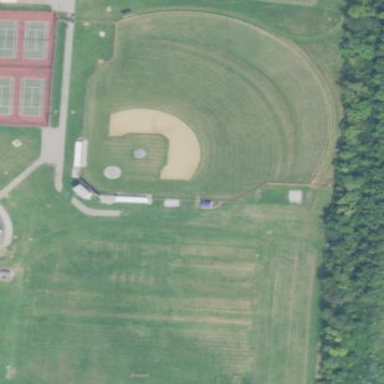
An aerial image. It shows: Baseball pitch for leisure and sports activities.